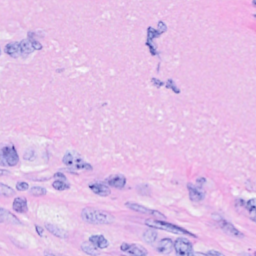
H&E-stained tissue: Breast